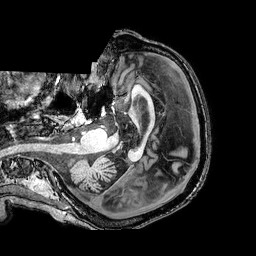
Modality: T1w
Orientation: axial
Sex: male
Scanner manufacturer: philips
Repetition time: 0.008329 s
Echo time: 0.00388 s